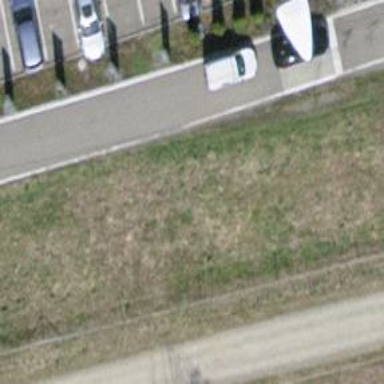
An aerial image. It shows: Charging station.